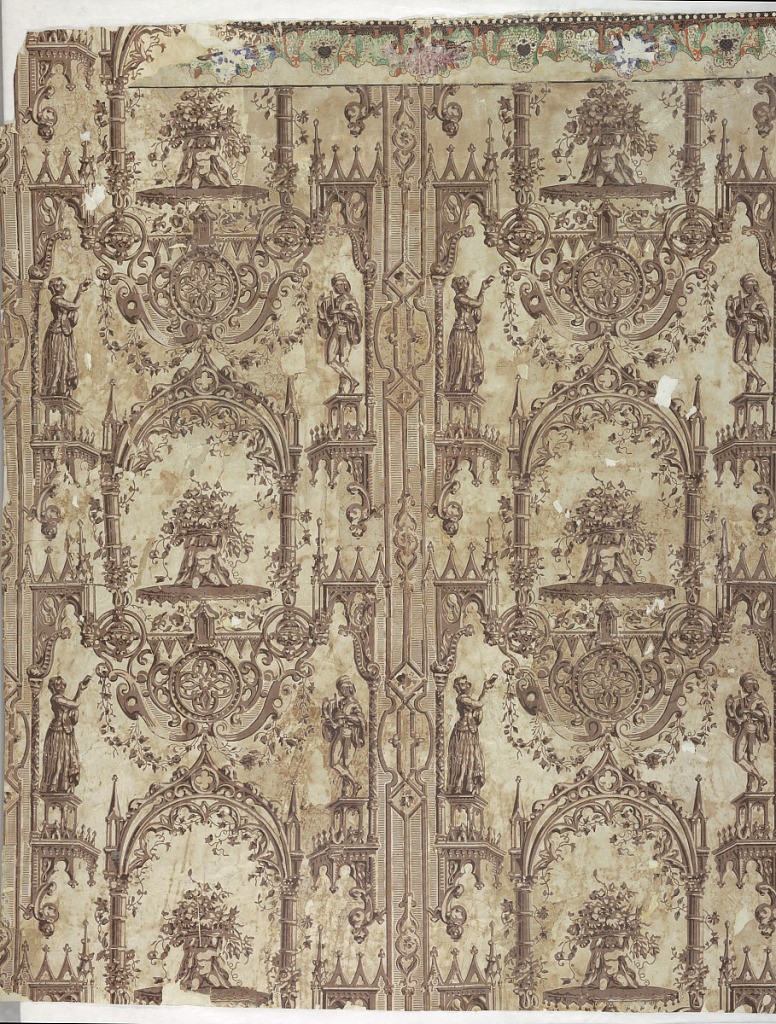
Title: Sidewall
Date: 1840–60
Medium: Block-printed on machine-made paper, satin ground
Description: Gothic Revival pattern: a) patterned stripes run along edge of paper, half the stripe being printed along each edge to form a whole when hung: Gothic brackets project from the edging stripes to support on left, woman on right man playing lyre. In center: Gothic arch frames putto holding large dish of flowers, supported by fantastic concoction of gothic ornament. Block printed in black, brown, and what now appears to be white, but where protected by border appears peachy-pink, on white satin ground; b) Simulation of gathered lace over black background, in orange, green and brown with small bunches of blue and pink flowers.